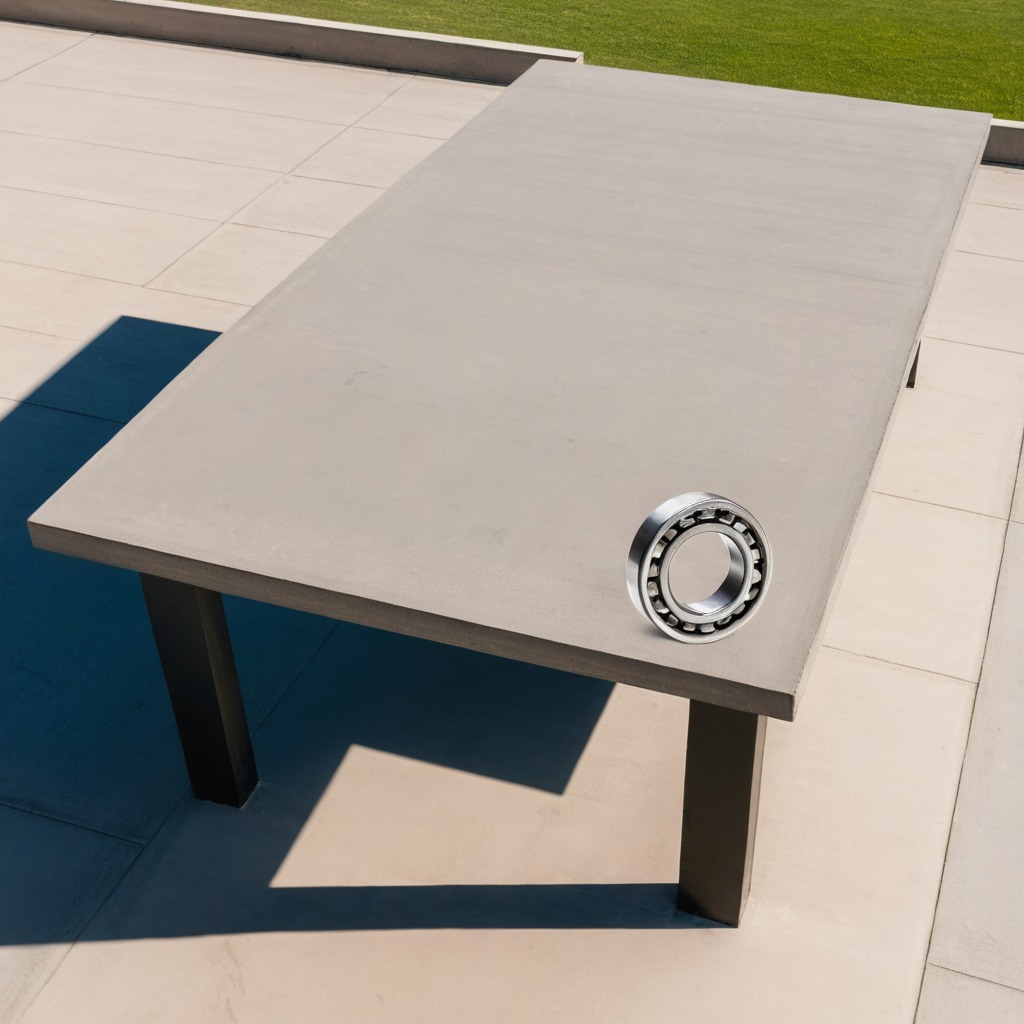
A metal ball bearing is lying on the concrete workbench.